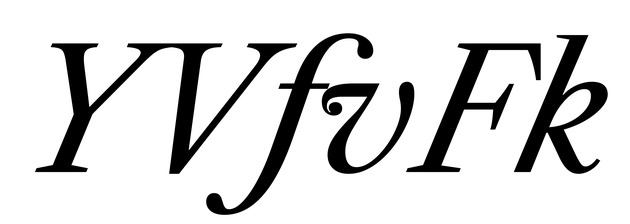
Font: LibreCaslonText-Italic_Italic